Field crop: maize
Growth stage: 2
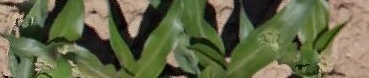
Species: maize